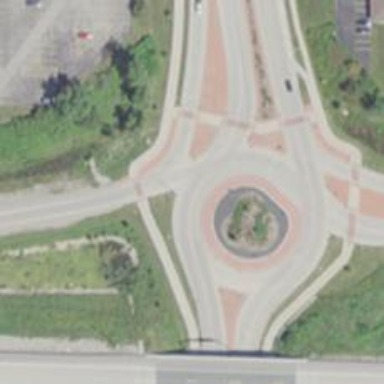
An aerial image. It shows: Primary highway intersecting roundabout.